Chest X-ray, AP view. Patient: 40 years old, sex F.
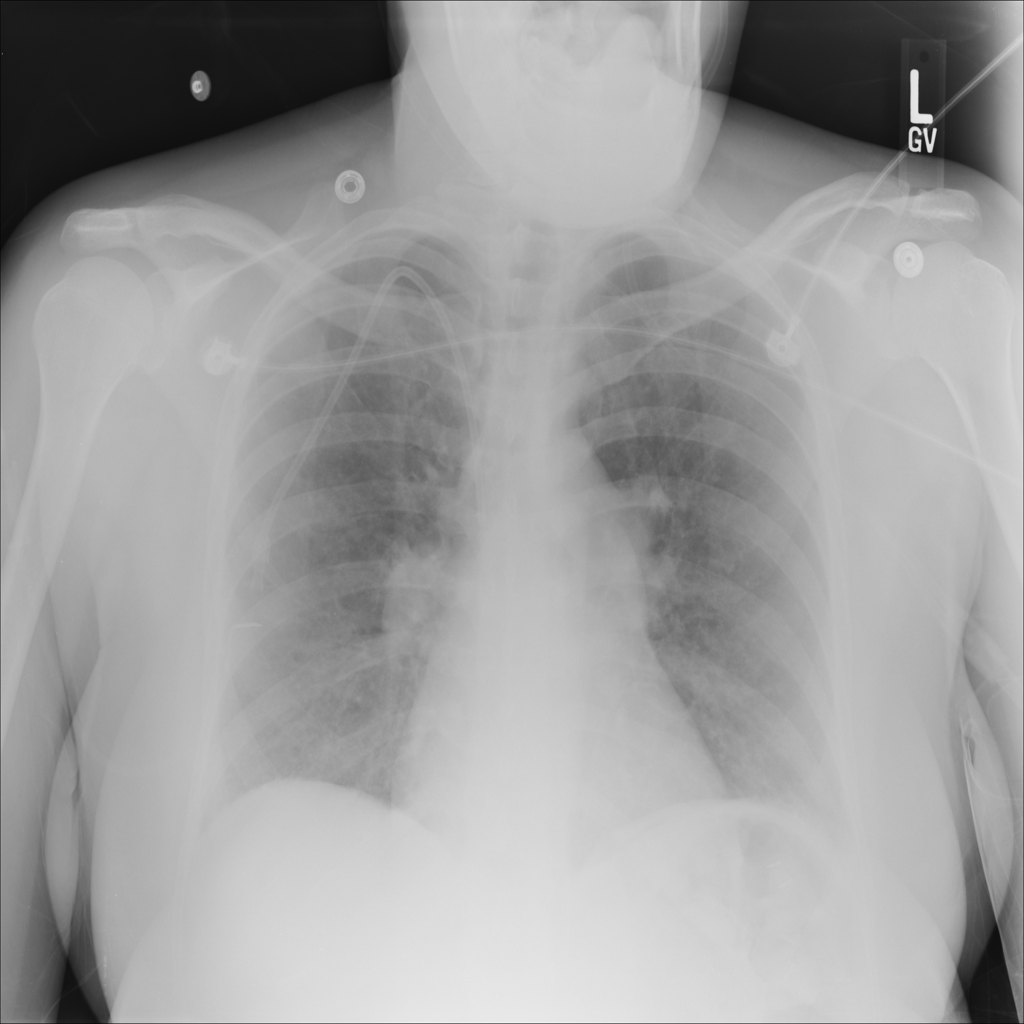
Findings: No Finding